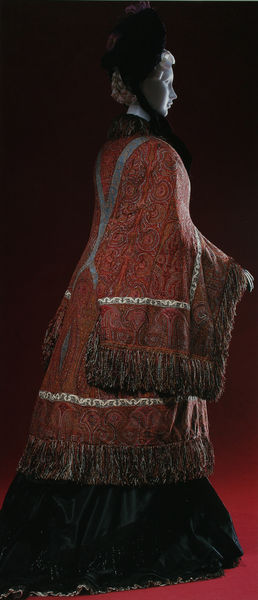
Titel: Visite
Standort: Kyoto (Japan)
Institution: Kyoto Costume Institute
Schlagwörter: dunkel, haut, kopf, schatten, umhang, weiß, mädchen, braun, elegant, frankreich, frau, frisur, grau, hintergrund, hut, kleid, licht, nase, rücken, schwarz, dame, rot, haube, mode, muster, ornament, rock, jacke, arm, arme, lang, silber, stein, ärmel, figur, fransen, gewand, haare, kostüm, mantel, stickerei, stoff, stoffe, saum, spitzen, borte, locken, seide, japan, modell, russland, weis, bordüre, zopf, streifen, überwurf, rüschen, foto, porzellan, linie, leblos, scharz, asiatisch, brokat, puppe, ornamental, tracht, rückansicht, biedermeier, silbern, tageskleid, hochzeit, textil, filz, quasten, franzen, statur, unterkleid, kimono, ostasiatisch, figürchen, umhanf, patchwork, schaufensterpuppe, kyoto, roc, frauenbekleidung, francaise, artig, silbber, 19. jahrhundert